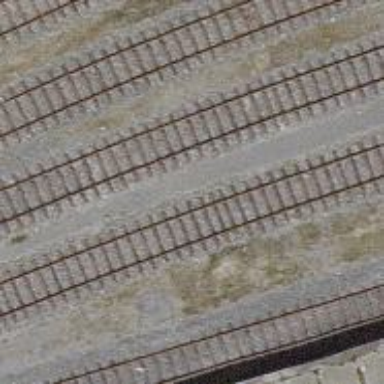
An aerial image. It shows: Railway yard.